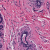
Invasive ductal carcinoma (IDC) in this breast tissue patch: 0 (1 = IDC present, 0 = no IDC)